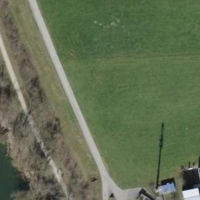
EUNIS habitat code: 24
Species observed at this site:
Ciconia ciconia
Turdus pilaris
Cornus sanguinea